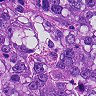
Metastatic tissue present: yes